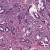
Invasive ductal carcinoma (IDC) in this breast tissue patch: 1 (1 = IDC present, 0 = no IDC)